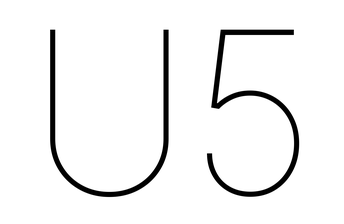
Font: Inter_Thin